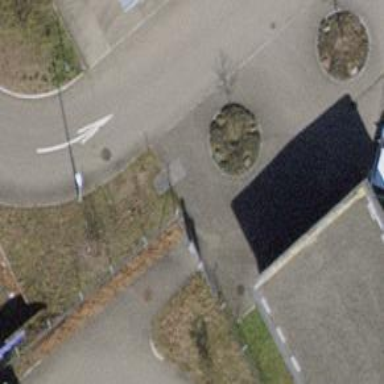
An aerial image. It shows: Full-height turnstile barrier.